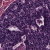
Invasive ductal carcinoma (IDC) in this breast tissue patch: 0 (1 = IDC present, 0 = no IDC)